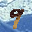
Label: 9